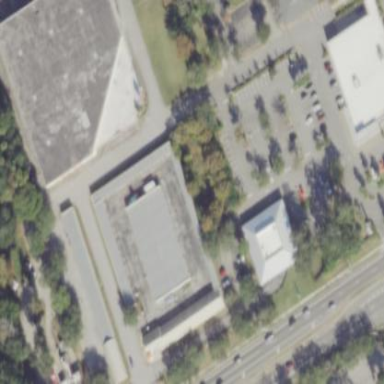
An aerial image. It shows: Building housing storage rental shop.